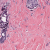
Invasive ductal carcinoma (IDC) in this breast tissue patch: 1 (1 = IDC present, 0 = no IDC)